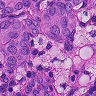
Metastatic tissue present: yes